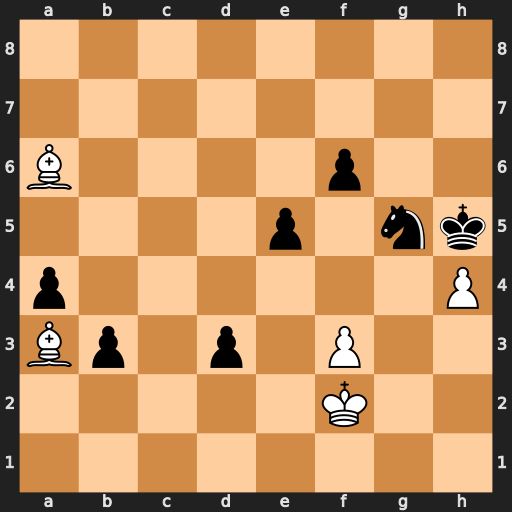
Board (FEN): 8/8/B4p2/4p1nk/p6P/Bp1p1P2/5K2/8
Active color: w
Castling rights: -
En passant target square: -
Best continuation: hxg5